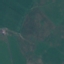
Land use / land cover class: Pasture